Question: How can I force refresh a page using javascript? But without resubmitting the form or prevent the confirmation message that says resending the information I previously submitted.

I need to accomplish this to prevent double entry of records.
Thanks in advance.
I'm using window.location.reload()
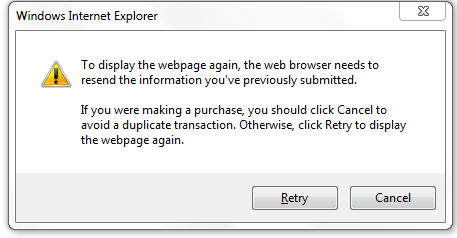
Answer: You can force change method to get by using 'window.location.reload(true)' or 'window.location.href = window.location.href'.